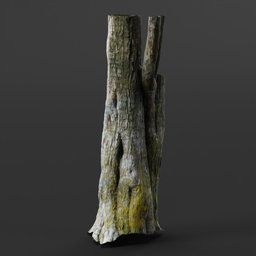
Label: nature